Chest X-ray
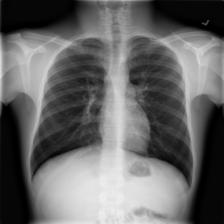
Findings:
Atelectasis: negative
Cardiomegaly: negative
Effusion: negative
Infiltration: negative
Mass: negative
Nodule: negative
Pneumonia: negative
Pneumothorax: negative
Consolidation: negative
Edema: negative
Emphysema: negative
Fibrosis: negative
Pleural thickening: negative
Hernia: negative